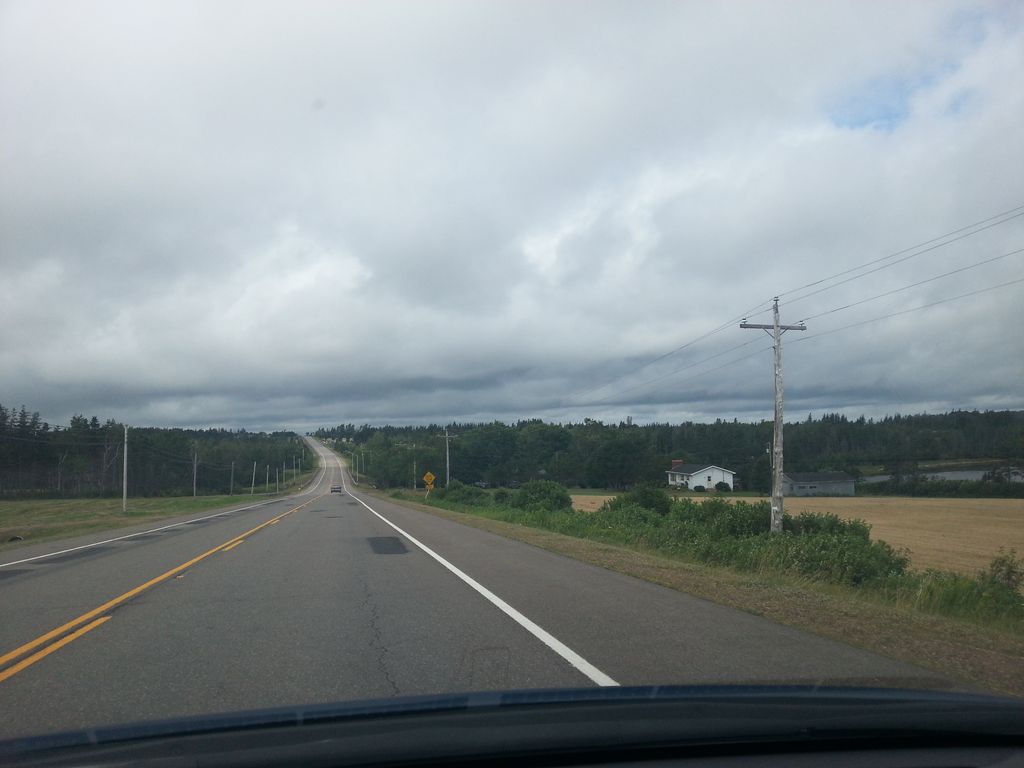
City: charlottetown